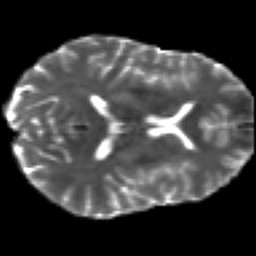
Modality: T2w
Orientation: axial
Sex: male
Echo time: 0.114 s